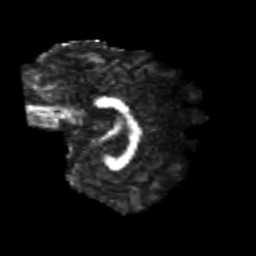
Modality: FA
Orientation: sagittal
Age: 21
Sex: male
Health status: healthy
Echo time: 0.074 s